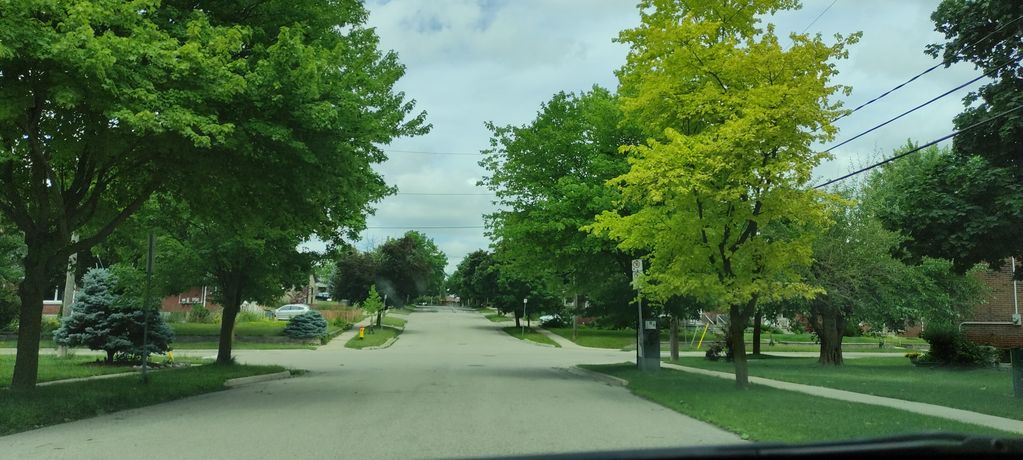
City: kitchener-waterloo